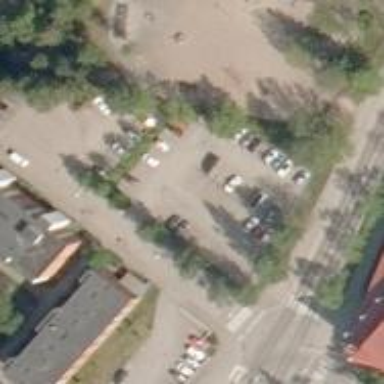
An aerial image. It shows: Parking area with surface.